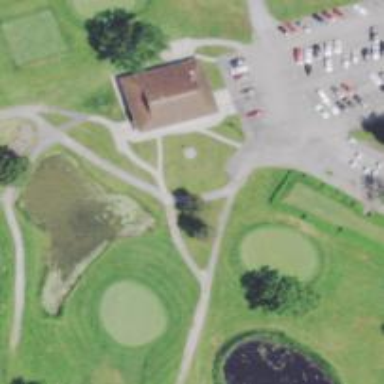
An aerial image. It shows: Path for both road and golf.